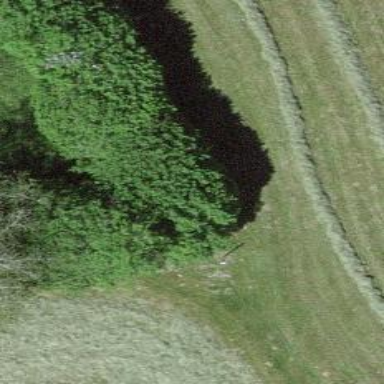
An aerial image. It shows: Hedge barrier.